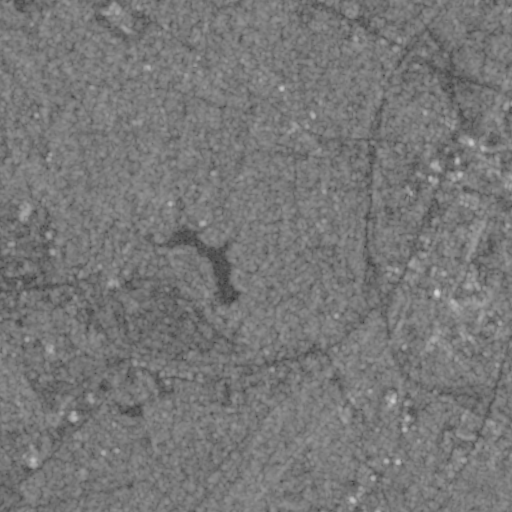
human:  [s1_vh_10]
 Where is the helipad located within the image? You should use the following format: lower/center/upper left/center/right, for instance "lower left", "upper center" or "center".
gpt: The helipad is located in the center right of the image.
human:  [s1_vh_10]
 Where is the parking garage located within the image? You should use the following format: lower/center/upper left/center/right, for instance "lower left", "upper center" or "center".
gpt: The parking garage is located in the upper right of the image.
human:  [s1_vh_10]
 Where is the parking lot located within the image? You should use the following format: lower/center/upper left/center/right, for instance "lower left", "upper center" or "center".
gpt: The parking lot is located in the lower left of the image.
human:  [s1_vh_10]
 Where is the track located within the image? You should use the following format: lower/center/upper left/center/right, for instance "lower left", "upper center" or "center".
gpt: The track is located in the upper left of the image.
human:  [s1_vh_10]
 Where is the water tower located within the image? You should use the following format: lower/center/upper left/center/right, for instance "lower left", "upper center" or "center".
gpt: The water tower is located in the upper left of the image.
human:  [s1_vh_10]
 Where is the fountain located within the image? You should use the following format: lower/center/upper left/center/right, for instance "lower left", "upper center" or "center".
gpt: The fountain is located in the upper right of the image.
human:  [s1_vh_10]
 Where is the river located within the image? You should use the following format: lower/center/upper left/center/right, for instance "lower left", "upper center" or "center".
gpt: The river is located in the upper right of the image.
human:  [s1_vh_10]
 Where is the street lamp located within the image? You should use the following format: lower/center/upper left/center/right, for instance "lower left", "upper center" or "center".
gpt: The street lamp is located in the upper right of the image.
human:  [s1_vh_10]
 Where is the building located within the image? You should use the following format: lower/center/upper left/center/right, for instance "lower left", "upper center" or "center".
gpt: There is no building in the image.

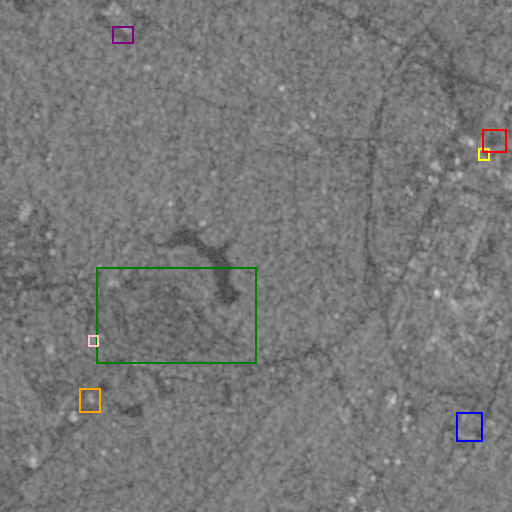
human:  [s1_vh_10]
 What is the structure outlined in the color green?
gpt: The structure outlined in green is a park.
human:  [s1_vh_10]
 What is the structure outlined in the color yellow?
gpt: The structure outlined in yellow is a parking garage.
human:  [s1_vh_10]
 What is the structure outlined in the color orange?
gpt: The structure outlined in orange is a parking lot.
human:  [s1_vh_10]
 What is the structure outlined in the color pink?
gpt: The structure outlined in pink is a power substation.
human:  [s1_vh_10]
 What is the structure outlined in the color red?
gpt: The structure outlined in red is a stadium.
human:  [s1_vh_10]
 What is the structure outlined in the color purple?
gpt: The structure outlined in purple is a track.
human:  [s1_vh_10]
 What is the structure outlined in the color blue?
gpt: The structure outlined in blue is a building.
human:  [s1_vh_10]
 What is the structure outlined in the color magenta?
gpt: There is no magenta outline.